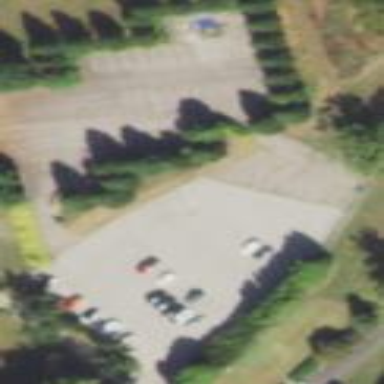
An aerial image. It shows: Parking area.